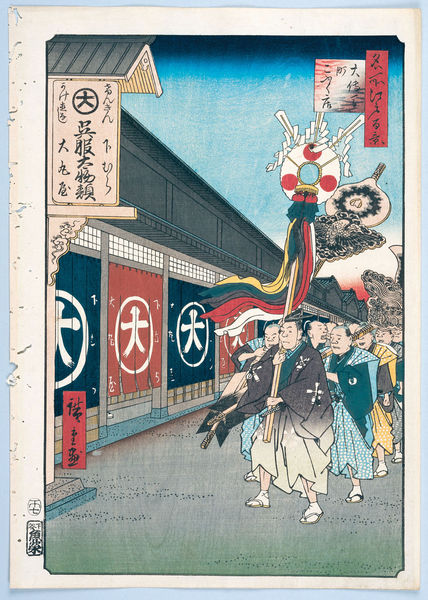
Titel: 100 berühmte Ansichten von Edo
Künstler: Utagawa Hiroshige
Schlagwörter: blau, himmel, mann, frauen, grün, menschen, männer, strasse, zeichnung, dach, gebäude, haus, rot, menge, kreis, japan, schrift, fahnen, fassade, fahne, flagge, sonnenuntergang, treppe, stufen, japanisch, schriftzeichen, asien, druck, buchstabe, buchstaben, kranz, chinesisch, china, prozession, umzug, bänder, standarte, japanische, demonstrieren, chinesische zeichen, da, prozzession